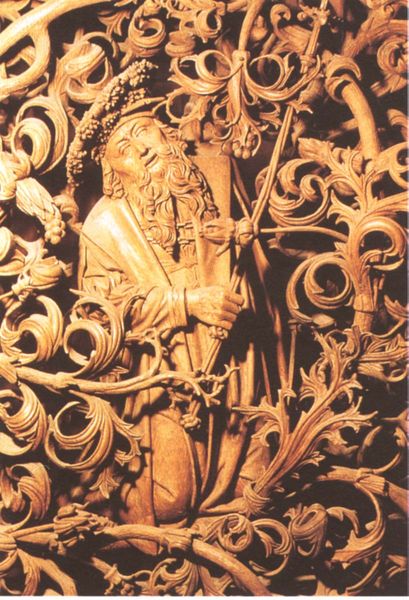
Titel: Altar der Sieben Schmerzen Mariens
Künstler: Heinrich Douvermann
Standort: Kalkar, Nikolaikirche (EU - D - NRW)
Schlagwörter: blätter, hand, mann, umhang, äste, blume, blumen, braun, holz, hut, blick, blüten, ornament, bart, arm, stein, ärmel, kirche, figur, mantel, blatt, pflanze, pflanzen, wald, rund, stock, ranken, skulptur, statue, relief, stab, monochrom, wein, detail, dekor, floral, ornamente, moses, schwert, waffe, altar, schnitzerei, ornamental, geringelt, knospe, christus, jesus, qual, dornen, ikone, geschnitzt, schnitzereien, schnitzwerk, szepter, arkantus, kringel, linde, apostel, riemenschneider, ungefasst, bildschnitzerei, hä, barracus, monochrom gefasst, riemenschnider